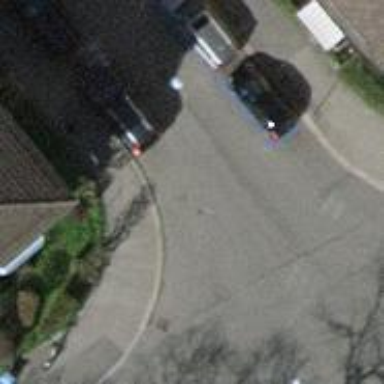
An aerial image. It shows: Kerb barrier.